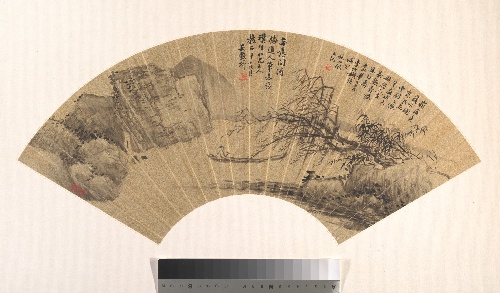
Title: 清  吳榖祥  山水  扇面|Landscape
Artist: Wu Guxiang
Artist bio: Chinese, 1848–1903
Date: dated 1894
Object type: Folding fan mounted as an album leaf
Classification: Paintings
Medium: Folding fan mounted as an album leaf; ink on gold paper
Culture: China
Period: Qing dynasty (1644–1911)
Dimensions: 7 1/4 x 20 5/16 in. (18.4 x 51.6 cm)
Department: Asian Art
Credit line: Gift of Robert Hatfield Ellsworth, in memory of La Ferne Hatfield Ellsworth, 1986
Accession year: 1986
Repository: Metropolitan Museum of Art, New York, NY
Tags: Landscapes|Boats